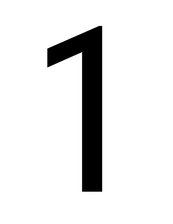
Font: Roboto_Condensed_Regular